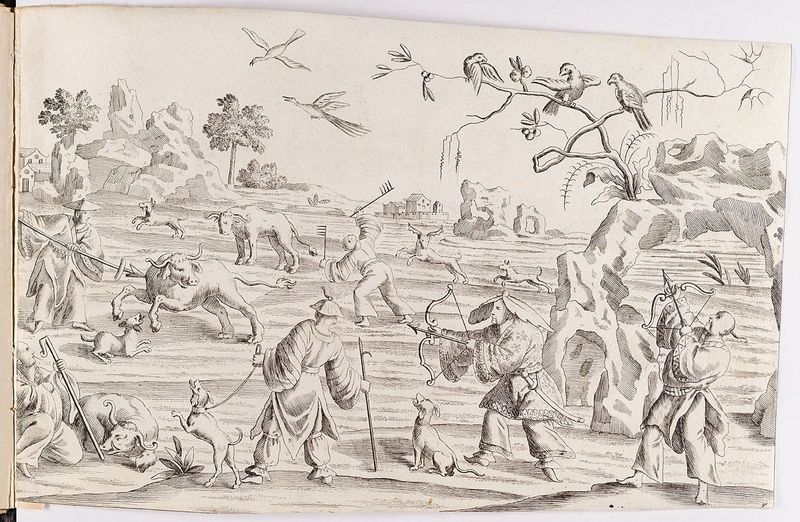
Titel: Chinadarstellung
Künstler: Martin Engelbrecht
Standort: Hamburg
Institution: Museum für Kunst und Gewerbe Hamburg
Schlagwörter: akt, vogel, hund, tiere, barock, figur, pflanzen, papier, bogen, grafik, graphik, rind, fotografie, photographie, druckgraphik, druckgrafik, stich, jagd, kupferstich, pfeil, jagen, rindvieh, phantastik, gerippt, das, reproduktionen, barockzeit, barockzeitalter, druckerzeugnisse, körper, vögel, völker, nationalitäten, gegenstände, ornamentstich, vorlageblätter, chinesendarstellungen, länder, fantastische, parallelwelt, phantasiewelt